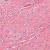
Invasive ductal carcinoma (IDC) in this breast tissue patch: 0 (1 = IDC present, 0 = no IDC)